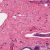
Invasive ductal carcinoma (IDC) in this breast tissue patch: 0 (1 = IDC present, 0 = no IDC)